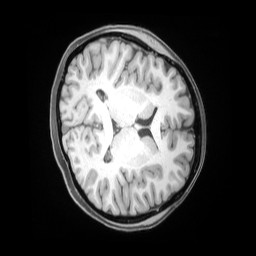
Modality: T1w
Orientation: axial
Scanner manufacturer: siemens
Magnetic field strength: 3 T
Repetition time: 2.53 s
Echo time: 0.00169 s